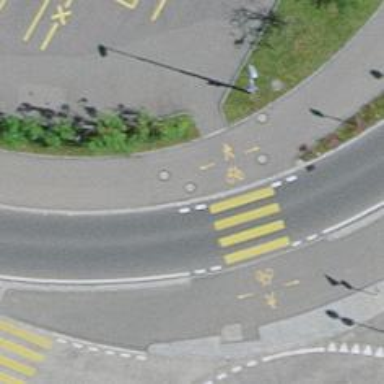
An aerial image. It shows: Marked crossing on cycleway.